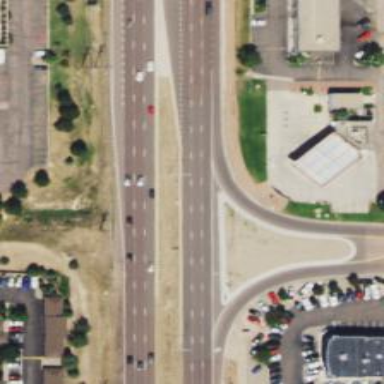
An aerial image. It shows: Trunk link road with asphalt surface.